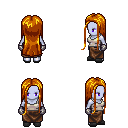
a pixel art fantasy rpg character, female body template, dark elf, purple skin, white pirate shirt, robe skirt, dark blonde extra-long hairstyle, metal gloves, gray slippers, four views (front, back, left, right), 2x2 character sprite sheet, small pixel art, hard edges, no anti-aliasing